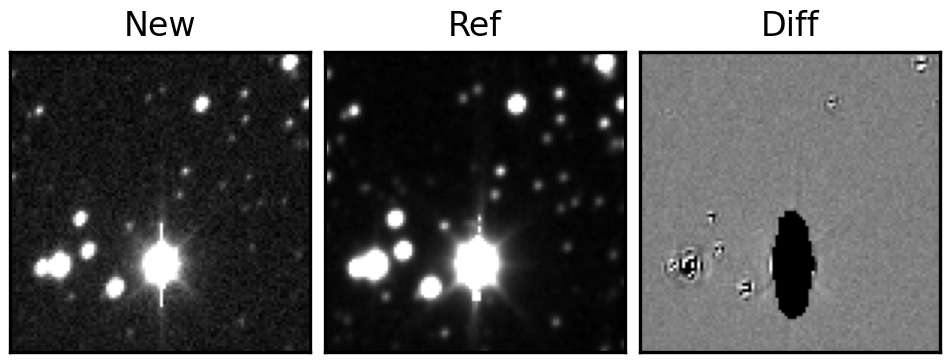
Label: bogus